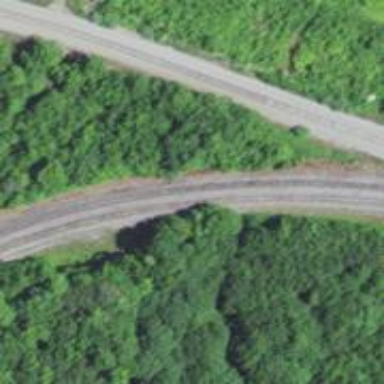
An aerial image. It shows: Disused railway spur service.